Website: crate-barrel
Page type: account-dashboard
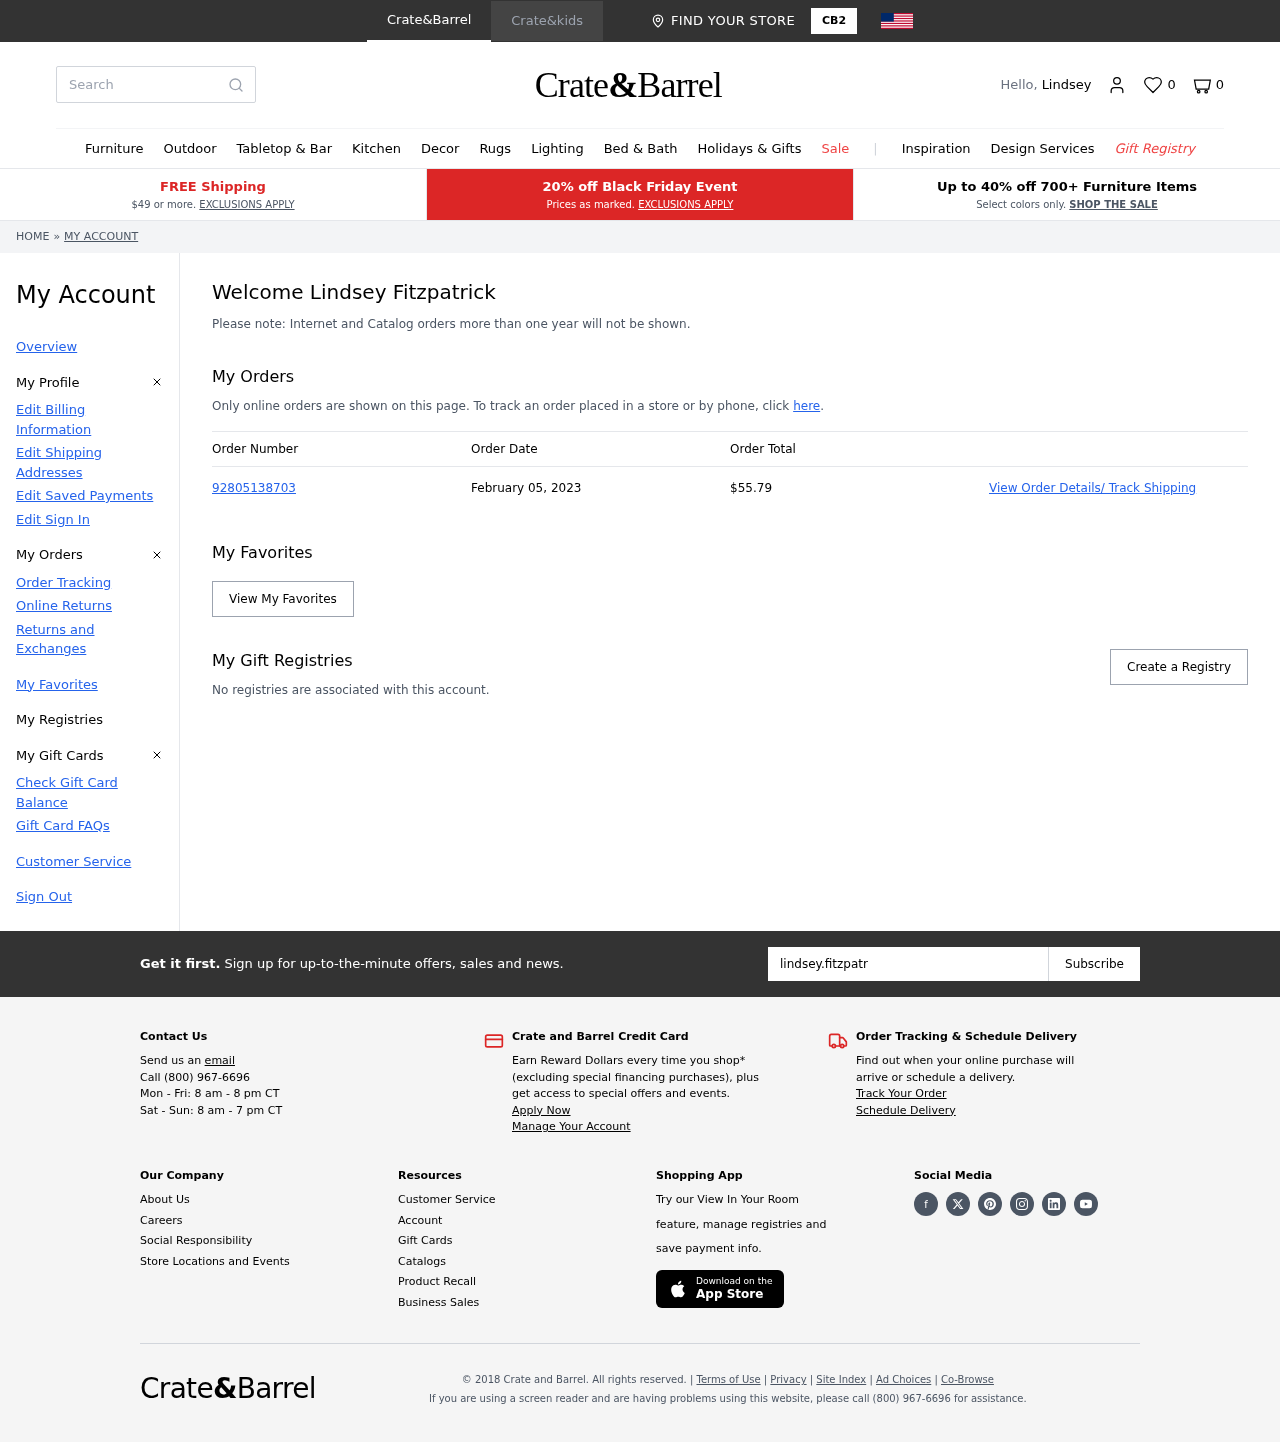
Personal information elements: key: PII_EMAIL
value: lindsey.fitzpatrick@yahoo.com
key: PII_FIRSTNAME
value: Lindsey
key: PII_FULLNAME
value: Lindsey Fitzpatrick
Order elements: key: ORDER_NUM_ITEMS
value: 0
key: ORDER_NUMBER
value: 92805138703
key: ORDER_DATE
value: February 05, 2023
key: ORDER_TOTAL
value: $55.79
Search elements: key: HEADER_SEARCH
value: Search
Other elements: key: FAVORITES_COUNT
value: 0